Question: I am trying to do this shape with css3:

Is it possible with css3 or good idea to keep it as a background image. If I make it with background images, is there any problem with making it responsive?
I tried with before and after elements, but couldn't get it working:
'''
#shape {
border-left: 70px solid transparent;
border-top: 70px solid #ffde00;
border-right: 70px solid #ffde00;
border-bottom: 70px solid #ffde00;
}
#shape2 {
border-left: 70px solid transparent;
border-top: 70px solid #ffde00;
border-right: 70px solid #ffde00;
border-bottom: 70px solid #ffde00;
position: relative;
}
#shape2 h2 {
text-align: center;
background: #ffde00;
padding: 20px;
margin: 0px 0px 0px 0px;
border-radius: 5px 0px 0px 5px;
}
.title {
position: absolute;
top: 200px;
left: 90px;
color: #fff;
}
'''
'''
<div id="shape"></div>
</br>
<div id="shape2"></div>
<div class="title">
<h2> New Title ,</h2>
</div>
'''
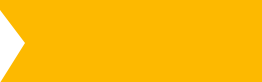
Answer: Here is a sample of how to do this shape with CSS3:
'''
#shape {
border-left: 70px solid transparent;
border-top: 70px solid #ffde00;
border-right: 70px solid #ffde00;
border-bottom: 70px solid #ffde00;
}
'''
'''
<div id="shape"></div>
'''
Regards